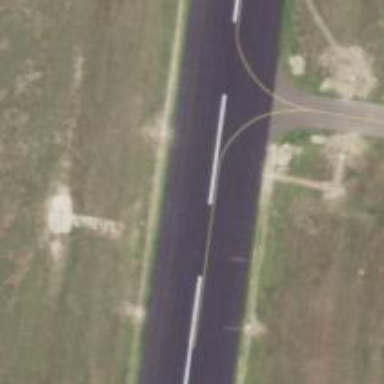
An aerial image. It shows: Asphalt runway at the airport.